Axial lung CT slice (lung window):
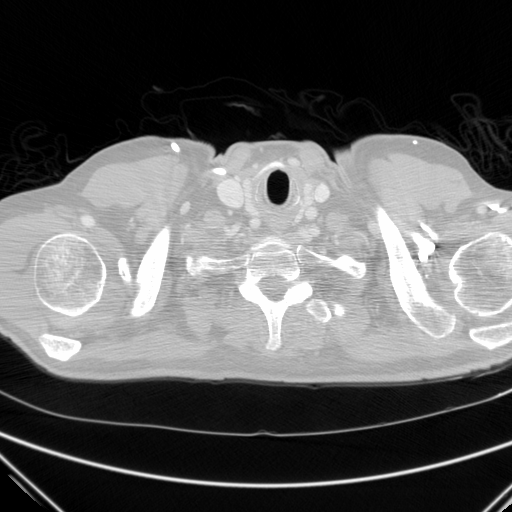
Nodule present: no